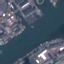
Label: River